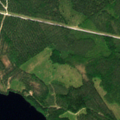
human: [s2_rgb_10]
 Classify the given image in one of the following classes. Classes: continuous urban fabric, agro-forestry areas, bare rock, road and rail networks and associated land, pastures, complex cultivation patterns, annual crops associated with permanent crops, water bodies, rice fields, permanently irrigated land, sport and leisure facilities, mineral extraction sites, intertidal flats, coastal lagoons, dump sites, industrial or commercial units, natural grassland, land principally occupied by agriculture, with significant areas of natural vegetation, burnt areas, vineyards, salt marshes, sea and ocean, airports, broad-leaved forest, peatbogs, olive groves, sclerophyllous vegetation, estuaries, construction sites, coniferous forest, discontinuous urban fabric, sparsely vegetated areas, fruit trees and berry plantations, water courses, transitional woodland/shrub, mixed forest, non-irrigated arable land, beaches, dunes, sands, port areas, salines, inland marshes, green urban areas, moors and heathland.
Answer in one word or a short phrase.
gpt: coniferous forest, transitional woodland/shrub, water bodies